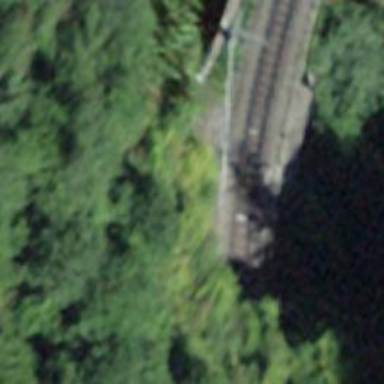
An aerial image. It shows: Narrow-gauge railway with 1 track. The tracks are electrified with contact line.